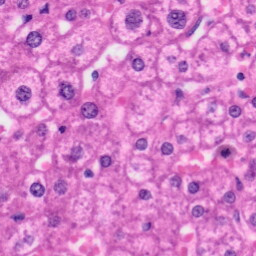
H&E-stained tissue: Liver